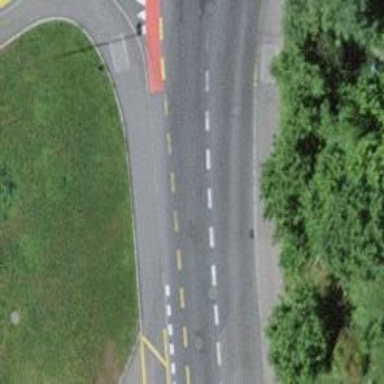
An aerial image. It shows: Pedestrian crossing with zebra markings on the footway.